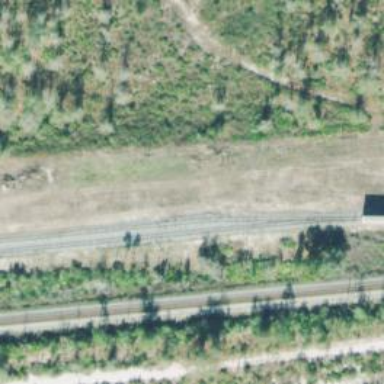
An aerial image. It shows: Rail spur service.